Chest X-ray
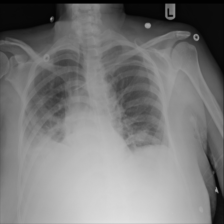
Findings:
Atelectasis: negative
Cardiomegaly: negative
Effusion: positive
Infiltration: positive
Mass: negative
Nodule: negative
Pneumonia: negative
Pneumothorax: negative
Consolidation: negative
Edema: negative
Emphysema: negative
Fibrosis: negative
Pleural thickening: negative
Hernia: negative